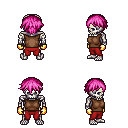
a pixel art fantasy rpg character, male body template, skeleton, brown sleeveless shirt, red pants, pink short bangs hairstyle, gold gloves, four views (front, back, left, right), 2x2 character sprite sheet, small pixel art, hard edges, no anti-aliasing